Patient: sex M, age 42
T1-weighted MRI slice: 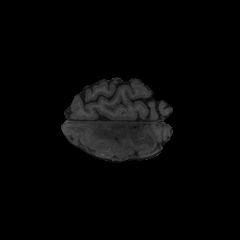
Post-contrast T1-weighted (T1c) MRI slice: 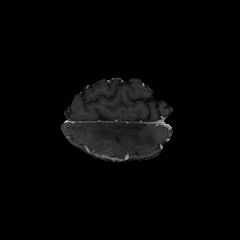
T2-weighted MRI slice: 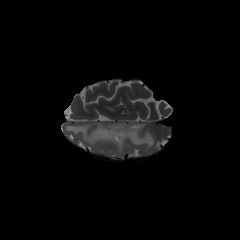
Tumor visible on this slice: yes
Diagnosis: Astrocytoma, IDH-mutant
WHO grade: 3